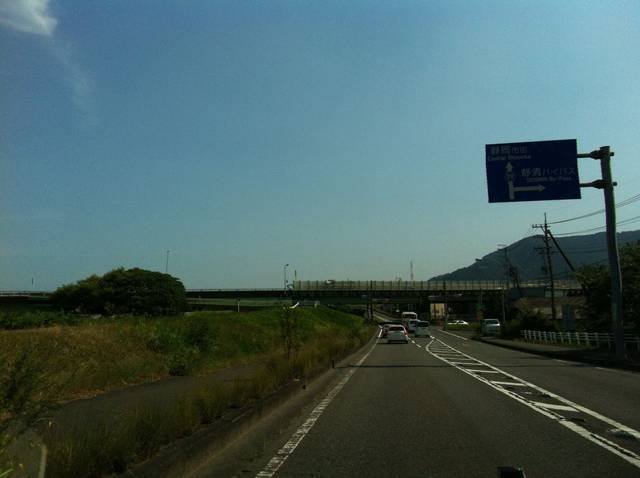
Region: Japan
Coordinates: 34.989, 138.355